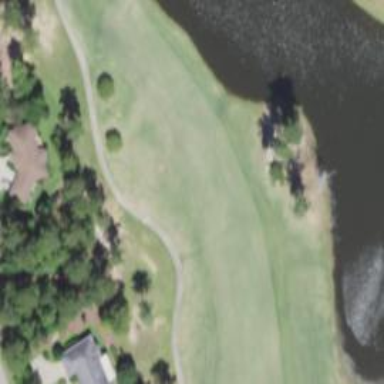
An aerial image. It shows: Grassy area designated as golf fairway.